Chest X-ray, PA view. Patient: 26 years old, sex M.
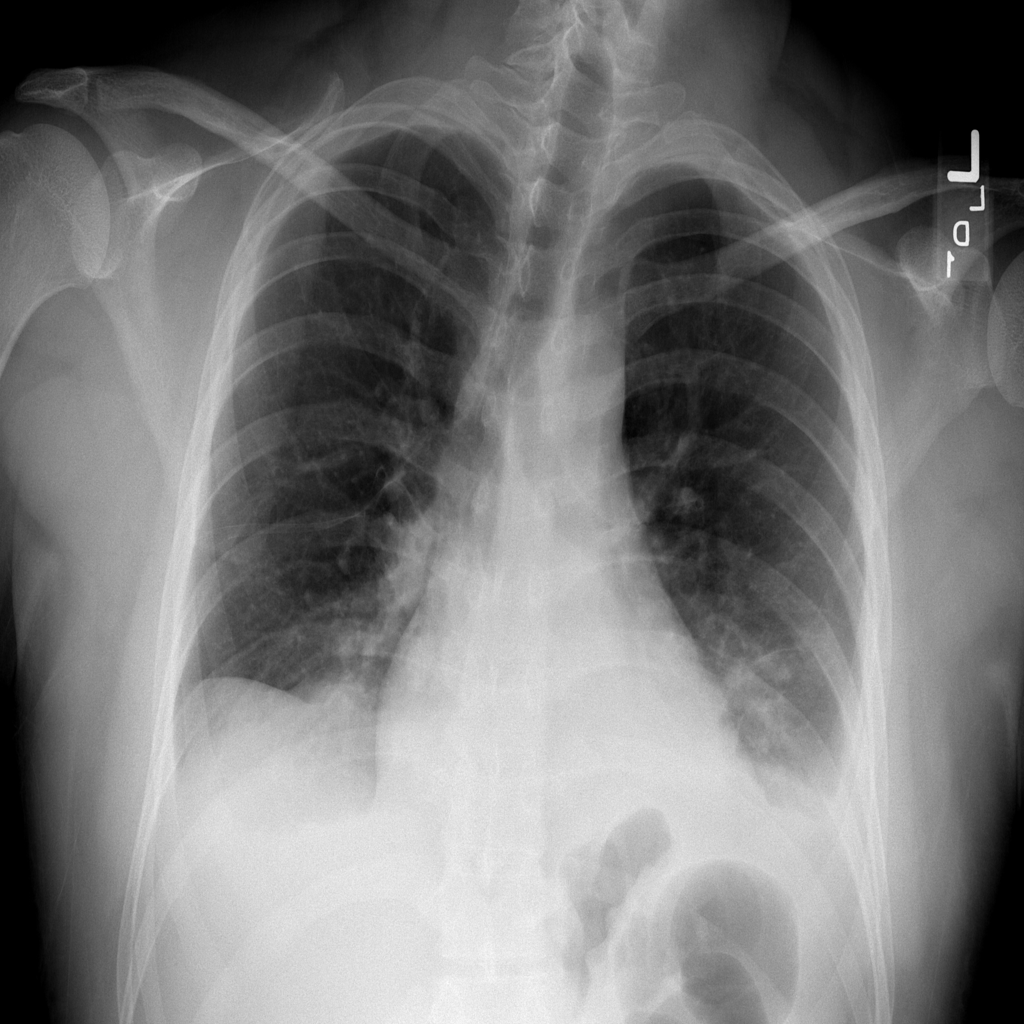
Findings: Atelectasis